Question: I'm having a problem with content getting clipped on the canvas of a windows phone app. Here's the XAML for a page that reproduces the problem:
'''
<phone:PhoneApplicationPage
x:Class="PhoneApp1.MainPage"
xmlns="http://schemas.microsoft.com/winfx/2006/xaml/presentation"
xmlns:x="http://schemas.microsoft.com/winfx/2006/xaml"
xmlns:phone="clr-namespace:Microsoft.Phone.Controls;assembly=Microsoft.Phone"
xmlns:shell="clr-namespace:Microsoft.Phone.Shell;assembly=Microsoft.Phone"
xmlns:d="http://schemas.microsoft.com/expression/blend/2008"
xmlns:mc="http://schemas.openxmlformats.org/markup-compatibility/2006"
mc:Ignorable="d" d:DesignWidth="480" d:DesignHeight="768"
FontFamily="{StaticResource PhoneFontFamilyNormal}"
FontSize="{StaticResource PhoneFontSizeNormal}"
Foreground="{StaticResource PhoneForegroundBrush}"
SupportedOrientations="Portrait" Orientation="Portrait"
shell:SystemTray.IsVisible="True">
<Grid x:Name="LayoutRoot" >
<ScrollViewer x:Name="ChartScroller" HorizontalScrollBarVisibility="Visible" >
<Canvas x:Name="chartCanvas" Width="4000" Height="1000" >
<Line Stroke="Red" X1="0" X2="3000" Y1="100" Y2="100" />
<Line Stroke="Yellow" X1="0" X2="3500" Y1="200" Y2="200" />
<Line Stroke="Blue" X1="0" X2="4000" Y1="300" Y2="300" />
<Line Stroke="Green" X1="2800" X2="2800" Y1="0" Y2="1000" />
</Canvas>
</ScrollViewer>
</Grid>
</phone:PhoneApplicationPage>
'''
and here's a screen shot of the result:

The problem is that the red, yellow and blue lines seem to be getting clipped - I would expect them to go further than the green line horizontally and their lengths should be different as well. I can't work out why this is happening?
Any help would be appreciated.
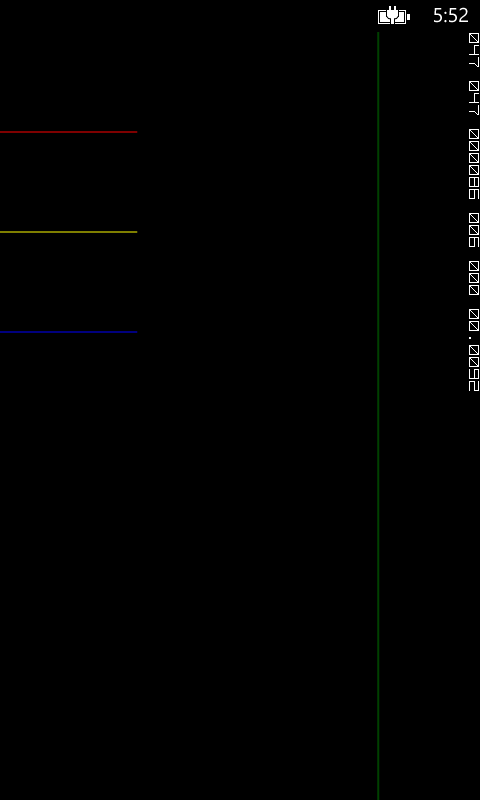
Answer: hello @rip i have checked your problem and what i find is that you have done fine , actually there is problem with of you cannot make a line of length more than 2700 i have checked it out on device too.
so what you can do is draw one more one from where the first line ended..just a workaround.I have checked it for Windows 8 , Wpf every thing just working fine.